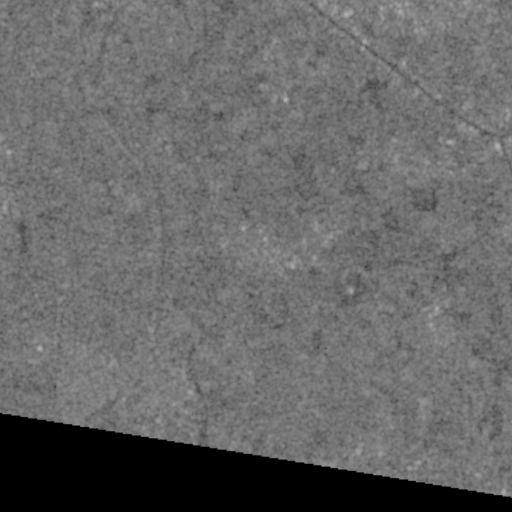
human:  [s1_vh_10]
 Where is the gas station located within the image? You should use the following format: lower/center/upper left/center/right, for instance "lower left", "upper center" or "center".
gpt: The gas station is located in the upper center of the image.
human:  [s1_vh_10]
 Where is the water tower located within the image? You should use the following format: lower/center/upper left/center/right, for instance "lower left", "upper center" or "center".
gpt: The water tower is located in the upper left of the image.
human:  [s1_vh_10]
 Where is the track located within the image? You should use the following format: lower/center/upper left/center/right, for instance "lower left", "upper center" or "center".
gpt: There is no track in the image.

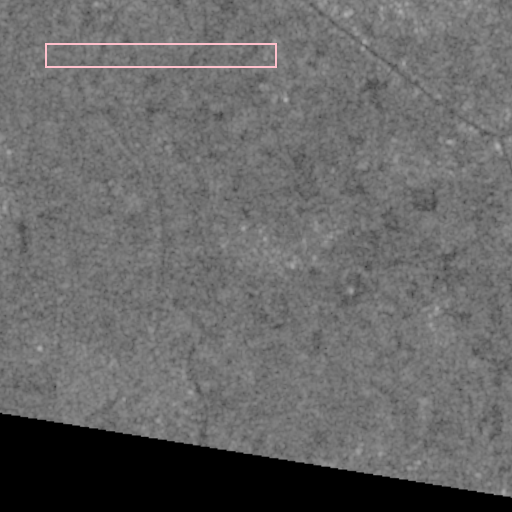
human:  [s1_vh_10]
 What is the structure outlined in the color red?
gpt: There is no red outline.
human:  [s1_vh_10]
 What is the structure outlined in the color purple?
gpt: There is no structure outlined in purple.